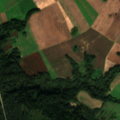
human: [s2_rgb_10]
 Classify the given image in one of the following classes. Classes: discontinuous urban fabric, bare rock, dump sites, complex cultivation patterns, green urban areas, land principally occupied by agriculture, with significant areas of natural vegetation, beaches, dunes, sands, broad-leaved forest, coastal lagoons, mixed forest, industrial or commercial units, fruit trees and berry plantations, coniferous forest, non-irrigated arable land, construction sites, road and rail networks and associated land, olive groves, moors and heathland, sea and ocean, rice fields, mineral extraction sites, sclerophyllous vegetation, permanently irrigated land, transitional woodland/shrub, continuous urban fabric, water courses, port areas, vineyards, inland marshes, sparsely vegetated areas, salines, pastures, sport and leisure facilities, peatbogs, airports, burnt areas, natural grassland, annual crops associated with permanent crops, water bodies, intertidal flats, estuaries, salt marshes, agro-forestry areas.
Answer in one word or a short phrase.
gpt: non-irrigated arable land, complex cultivation patterns, coniferous forest, mixed forest